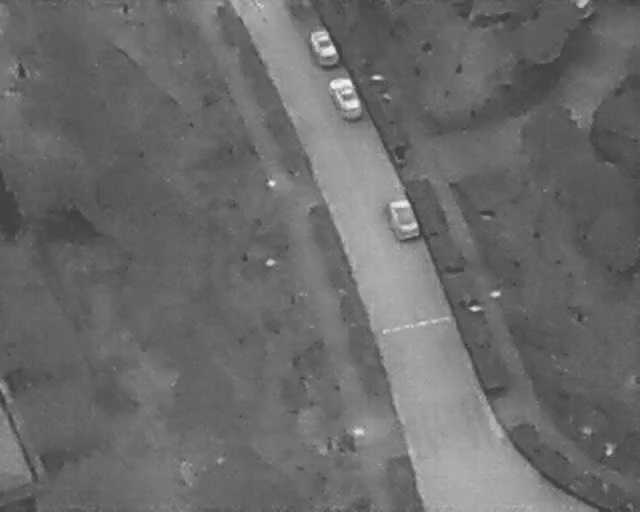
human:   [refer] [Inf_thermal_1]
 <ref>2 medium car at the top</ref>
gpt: <box>[[50, 16, 57, 21, 157], [47, 7, 53, 11, 159]]</box>